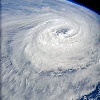
Label: cloud